Field crop: maize
Growth stage: 2
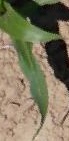
Species: maize